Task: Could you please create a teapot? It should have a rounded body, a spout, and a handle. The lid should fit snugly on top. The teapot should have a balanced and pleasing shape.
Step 139:
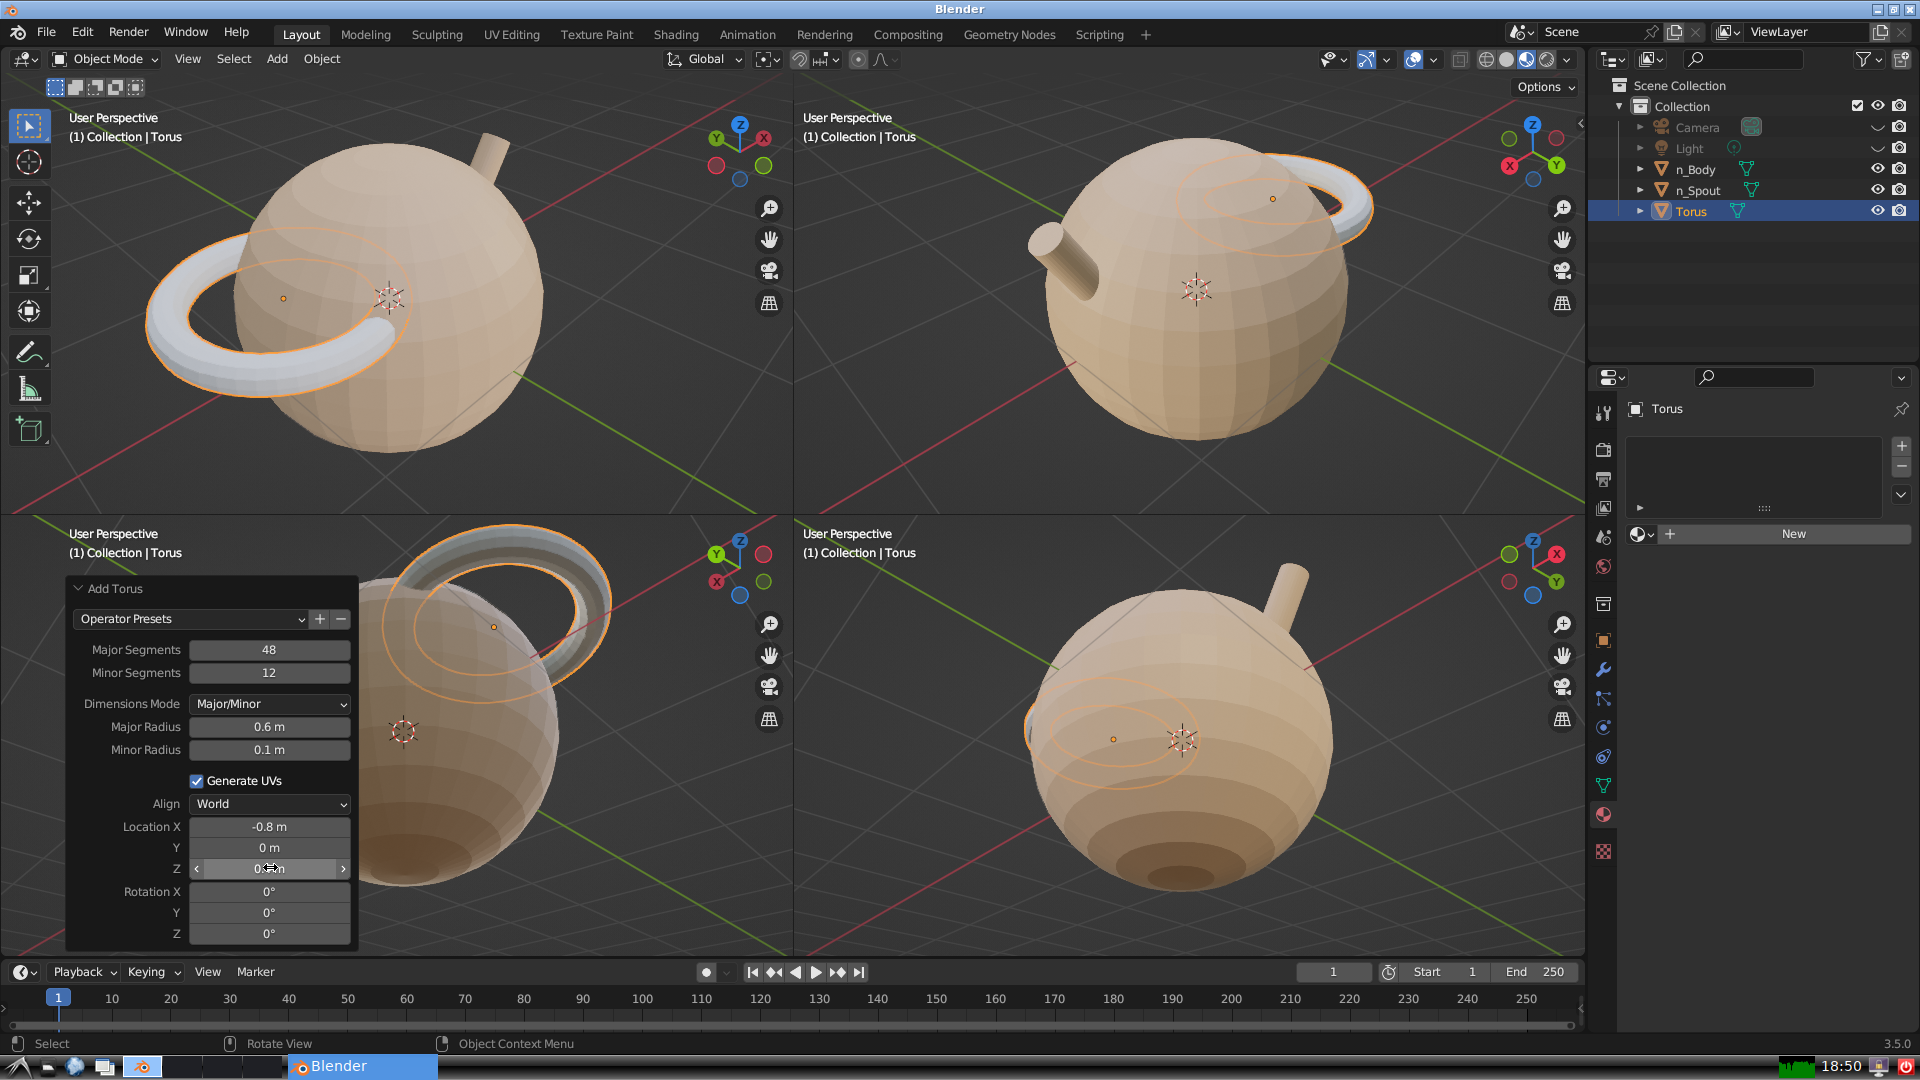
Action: {"mouse_move": [960, 540]}